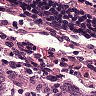
Metastatic tissue present: yes